Question: I am new to web development and am trying to make a site using Bootstrap v3.20
This is my project structure
'''
bootstrap/
|---index.html
+-- css/
| +-- bootstrap.css
| +-- bootstrap.min.css
| +-- bootstrap-theme.css
| +-- jumbotron-narrow.css
| +-- styles.css //blank
| +-- bootstrap-theme.min.css
+-- js/
| +-- bootstrap.js
| +-- jquery-1.10.2.js
| +-- bootstrap.min.js
+-- fonts/
+-- glyphicons-halflings-regular.eot
+-- glyphicons-halflings-regular.svg
+-- glyphicons-halflings-regular.ttf
+-- glyphicons-halflings-regular.woff
'''
this is fromm the bootstrap website since I'm testing out using the framework
'''
<!DOCTYPE html>
<html lang="en">
<head>
<title>Narrow Jumbotron Template for Bootstrap</title>
<meta charset="utf-8">
<meta http-equiv="X-UA-Compatible" content="IE=edge">
<meta name="viewport" content="width=device-width, initial-scale=1.0
<meta name="description" content="">
<meta name="author" content="">
<link rel="icon" href="../../favicon.ico">
<!-- Bootstrap core CSS -->
<link href="/css/bootstrap.min.css" rel="stylesheet">
<!--<link href="/css/styles.css" rel="stylesheet"> -->
<!-- Custom styles for this template -->
<link href="jumbotron-narrow.css" rel="stylesheet">
</head>
<body>
<script src="http://code.jquery.com/jquery-latest.min.js" type="text/javascript"></script>
<script src="http://ajax.googleapis.com/ajax/libs/jquery/1.10.2/jquery.min.js"></script>
<script src="js/bootstrap.js"></script>
<div class="container">
<div class="header">
<ul class="nav nav-pills pull-right">
<li class="active"><a href="#">Home</a></li>
<li><a href="#">About</a></li>
<li><a href="#">Contact</a></li>
</ul>
<h3 class="text-muted">Project name</h3>
</div>
<div class="jumbotron">
<h1>Jumbotron heading</h1>
<p class="lead">Cras justo odio, dapibus ac facilisis in, egestas eget quam. Fusce dapibus, tellus ac cursus commodo, tortor mauris condimentum nibh, ut fermentum massa justo sit amet risus.</p>
<p><a class="btn btn-lg btn-success" href="#" role="button">Sign up today</a></p>
</div>
<div class="row marketing">
<div class="col-lg-6">
<h4>Subheading</h4>
<p>Donec id elit non mi porta gravida at eget metus. Maecenas faucibus mollis interdum.</p>
<h4>Subheading</h4>
<p>Morbi leo risus, porta ac consectetur ac, vestibulum at eros. Cras mattis consectetur purus sit amet fermentum.</p>
<h4>Subheading</h4>
<p>Maecenas sed diam eget risus varius blandit sit amet non magna.</p>
</div>
<div class="col-lg-6">
<h4>Subheading</h4>
<p>Donec id elit non mi porta gravida at eget metus. Maecenas faucibus mollis interdum.</p>
<h4>Subheading</h4>
<p>Morbi leo risus, porta ac consectetur ac, vestibulum at eros. Cras mattis consectetur purus sit amet fermentum.</p>
<h4>Subheading</h4>
<p>Maecenas sed diam eget risus varius blandit sit amet non magna.</p>
</div>
</div>
<div class="footer">
<p>&copy; Company 2014</p>
</div>
</div>
</body>
</html>
'''

I am still very new to web dev, as I said, so I'm sure it is obvious. Any help would be appreciated!
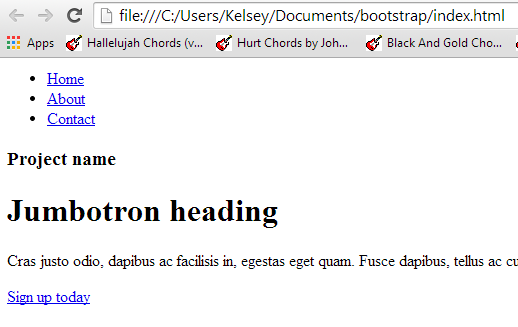
Answer: To clarify on the comment: the CSS tag pointed toward an absolute URL:
'''
<link href="/css/bootstrap.min.css" rel="stylesheet">
'''
But the CSS file was absolutely located at '/bootstrap/css/bootstrap.min.css'. Absolute URLs should generally be avoided, unless you're 100% sure that the reference will live there regardless of what position your site lives.
The relative URL of:
'''
<link href="css/bootstrap.min.css" rel="stylesheet">
'''
will work.
A site can live at the web root, or up a level or more, depending on how you set up your server. You'll often see this in development environments where your local development may be at a different level than your production environment - in that situation, a relative link will work either way, but an absolute link will be broken in one or the other.
Relative location generally works best when your resource lives relative to your page, like with static HTML files. If you're using a framework like ASP.NET, especially when working with partial views or user controls, you can define a link relative to your application instead of relative to the page, and let it do the work.